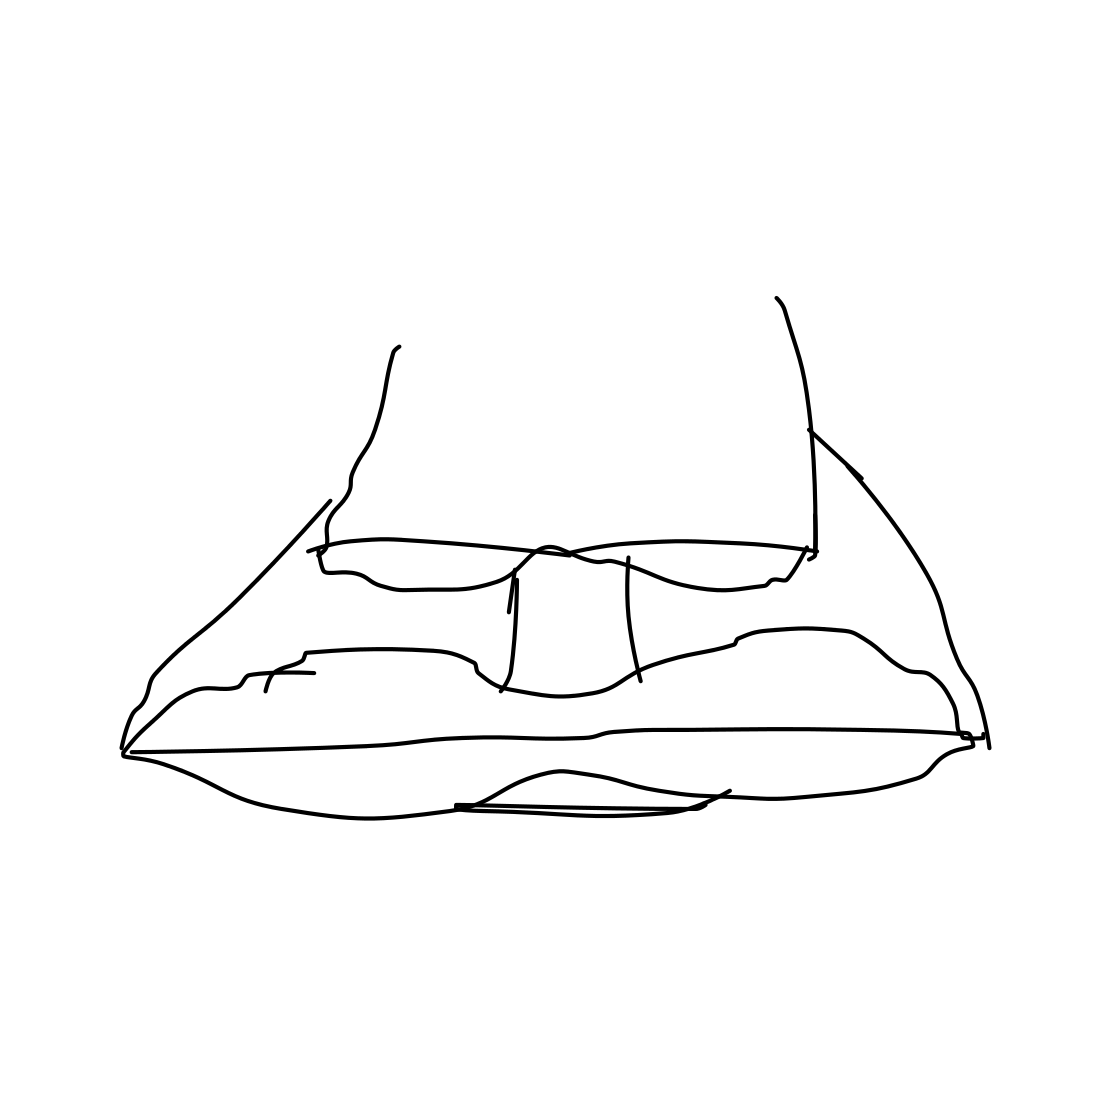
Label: mouth